Interaction volume radius: 5 \u00c5
Interaction volume height: 35 \u00c5
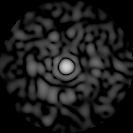
Disorder parameter: 0.8143